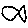
Label: fish